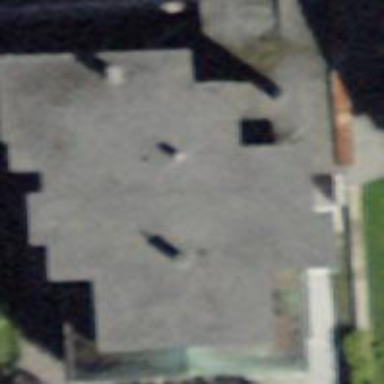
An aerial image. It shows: Building with flat roof.